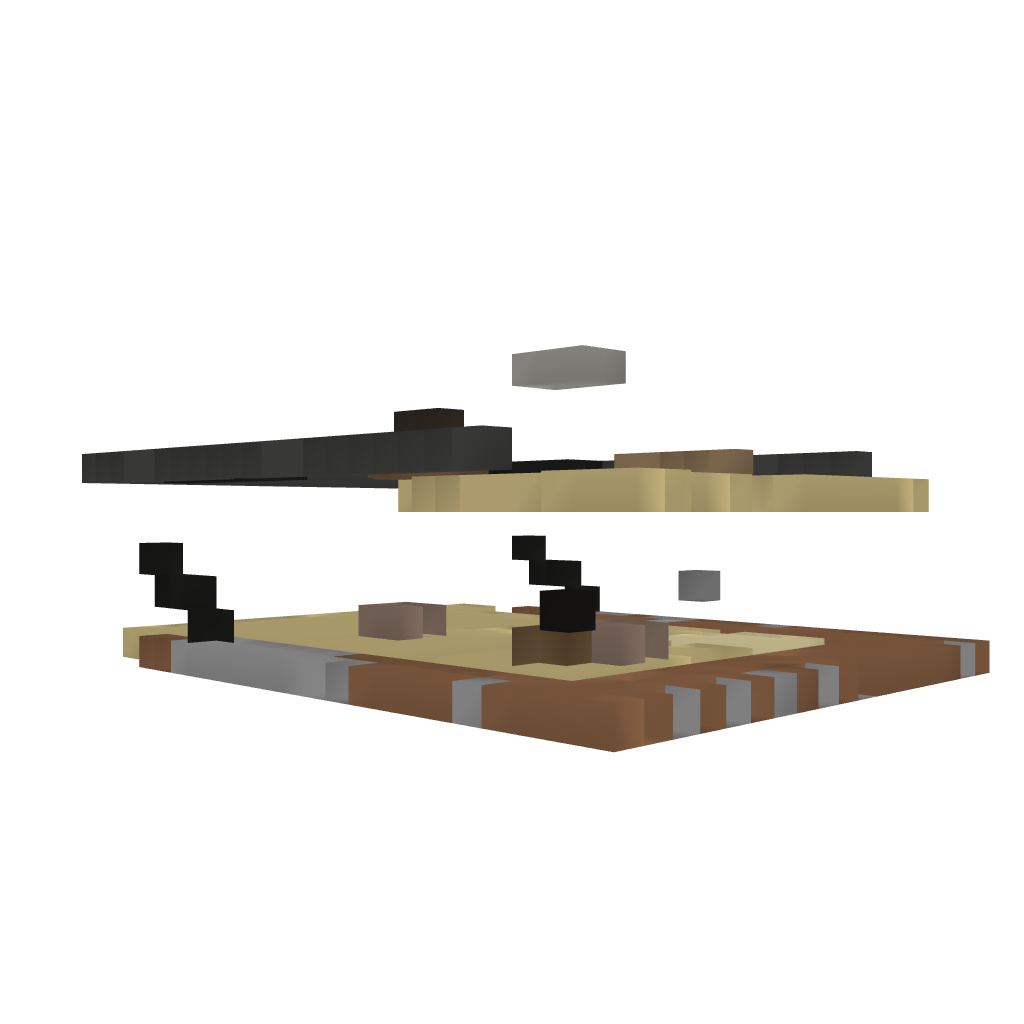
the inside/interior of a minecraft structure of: S-Shaped House - Furnished